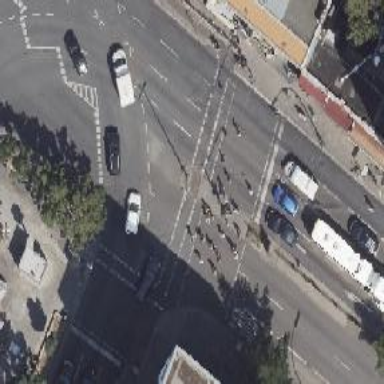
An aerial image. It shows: Crossing with traffic signals.